RGB frame:
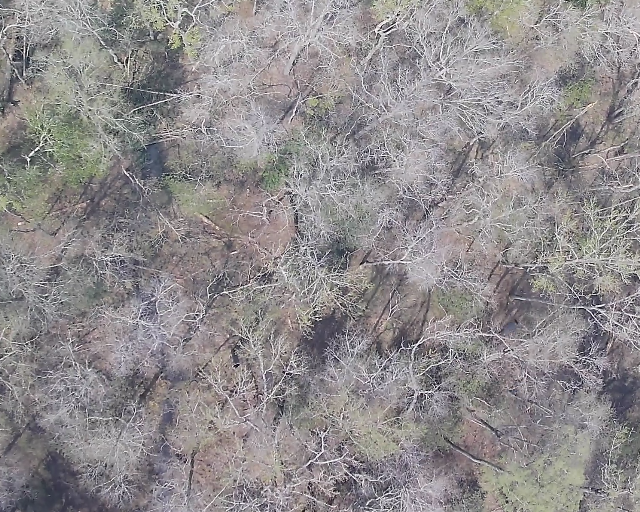
Thermal frame:
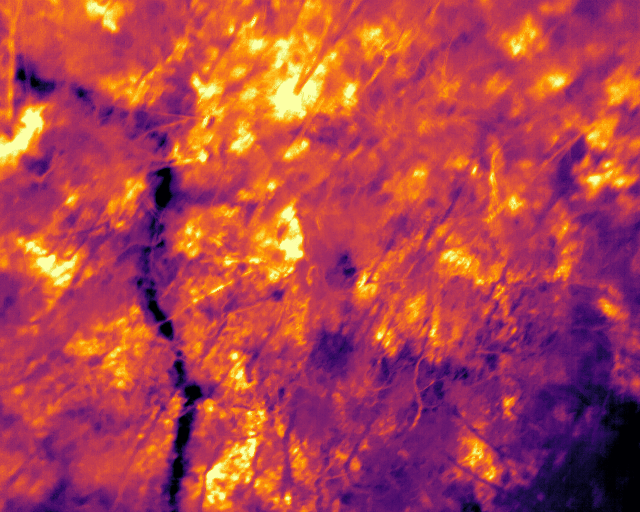
Captured: 2026-02-26 03:42:39
Pixels at or above 80 °C: 0 (fraction of frame: 0)